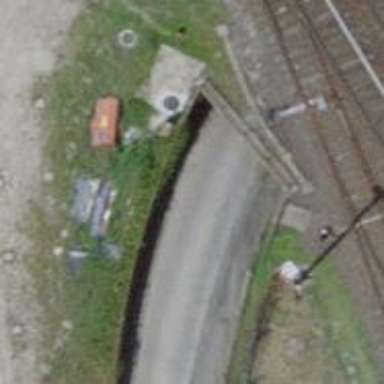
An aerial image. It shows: Retaining wall.